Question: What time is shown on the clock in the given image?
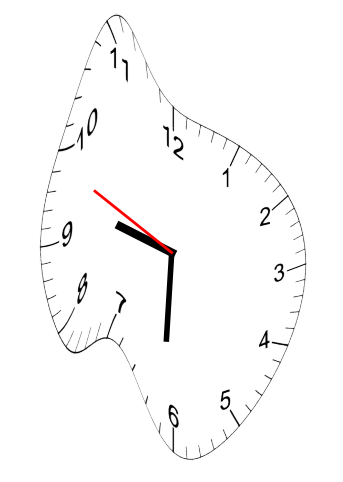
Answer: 09:30:49